RGB frame:
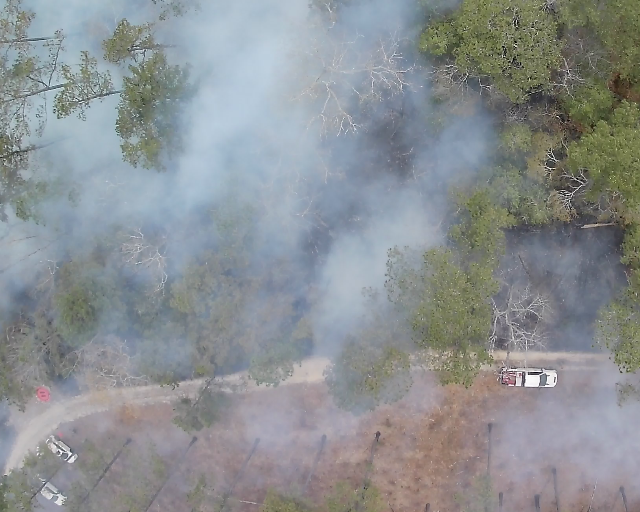
Thermal frame:
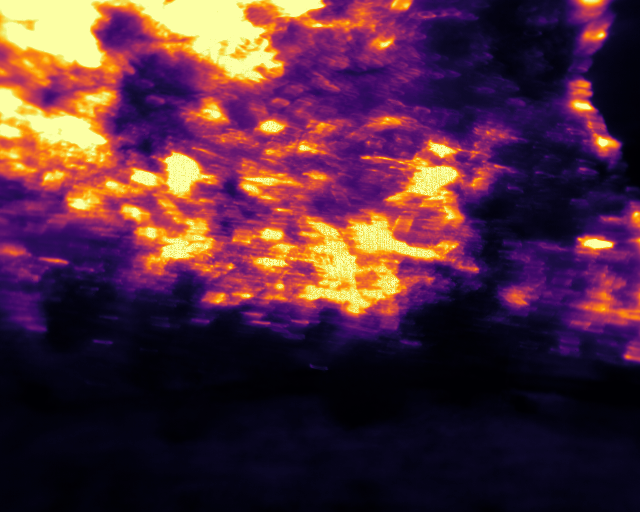
Captured: 2026-02-26 03:08:13
Pixels at or above 80 °C: 104836 (fraction of frame: 0.3199)